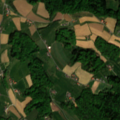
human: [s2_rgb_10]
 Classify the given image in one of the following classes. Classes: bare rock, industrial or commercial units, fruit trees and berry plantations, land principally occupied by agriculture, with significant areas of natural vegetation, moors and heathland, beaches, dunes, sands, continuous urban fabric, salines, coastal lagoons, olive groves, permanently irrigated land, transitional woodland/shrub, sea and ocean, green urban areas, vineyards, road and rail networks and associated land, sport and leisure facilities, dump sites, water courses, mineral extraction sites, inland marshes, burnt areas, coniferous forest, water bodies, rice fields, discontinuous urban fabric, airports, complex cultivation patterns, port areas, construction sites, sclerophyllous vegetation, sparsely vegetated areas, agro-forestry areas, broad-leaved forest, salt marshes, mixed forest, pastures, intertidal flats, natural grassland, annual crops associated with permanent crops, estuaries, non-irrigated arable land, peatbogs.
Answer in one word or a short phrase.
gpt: complex cultivation patterns, broad-leaved forest